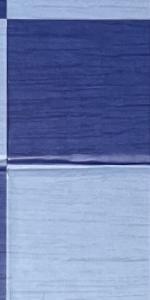
Label: Empty